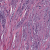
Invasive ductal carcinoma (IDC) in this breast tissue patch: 0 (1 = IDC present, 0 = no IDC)